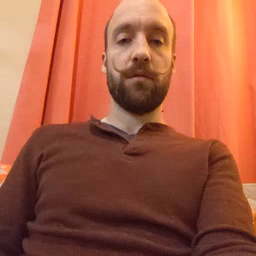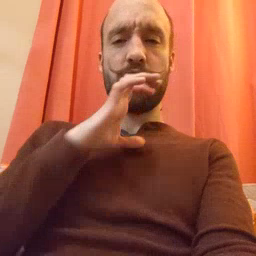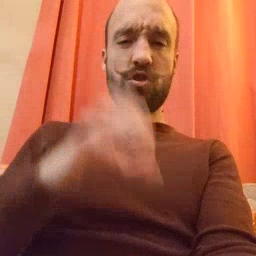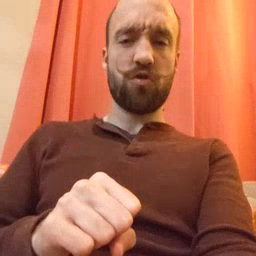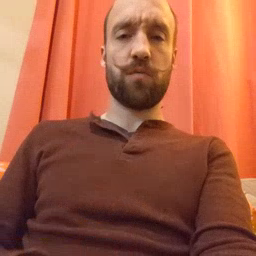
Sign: old